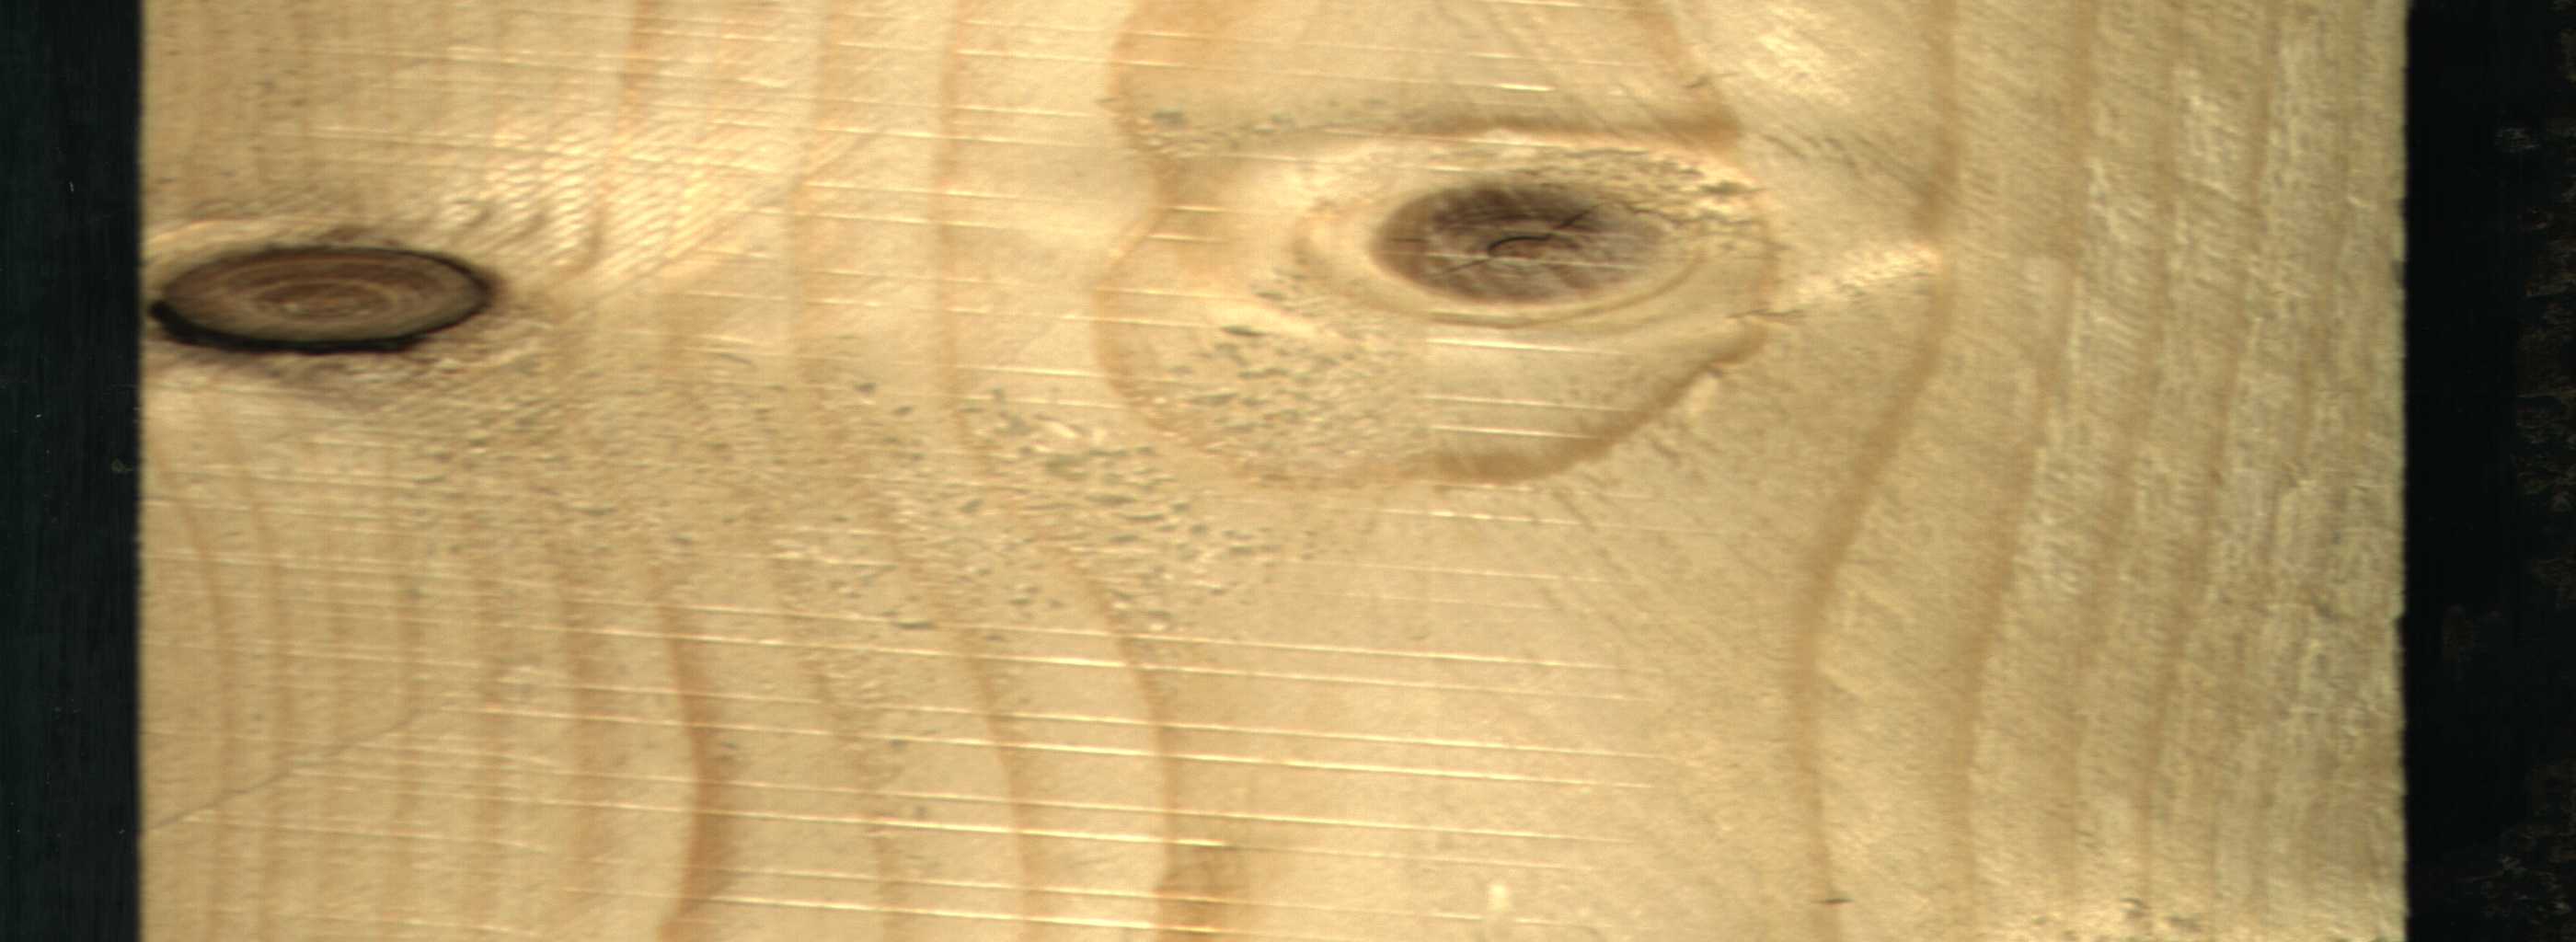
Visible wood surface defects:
Dead_Knot
Live_Knot